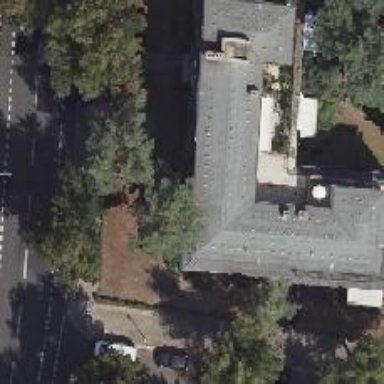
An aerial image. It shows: Flat-roofed apartment building.